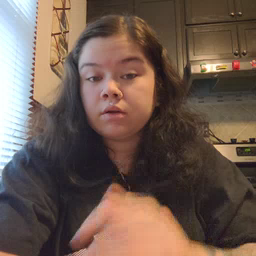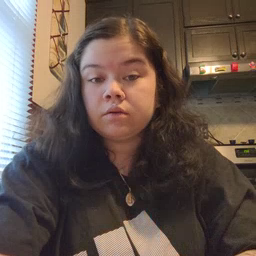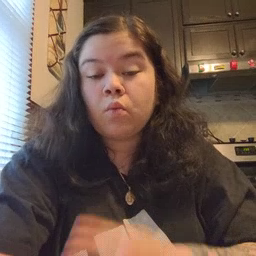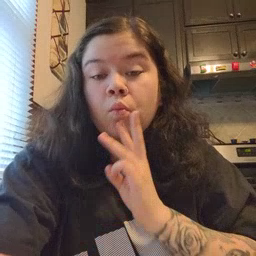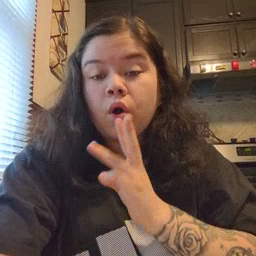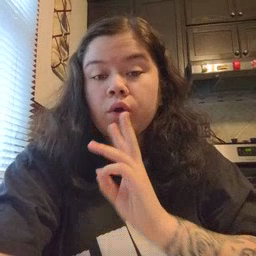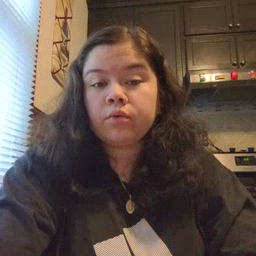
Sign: water